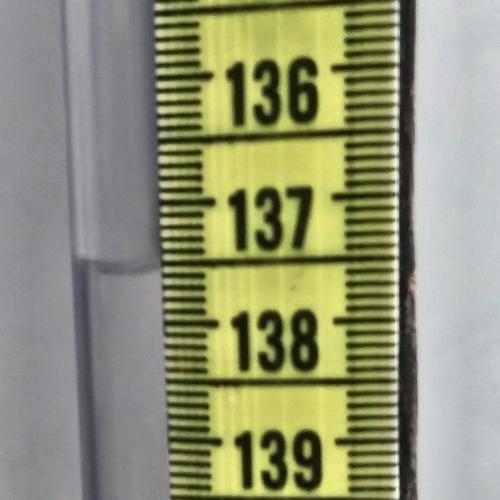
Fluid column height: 137.5 cm